Question: Here, I'm using an 'NSArrayController' to bind properties from Core Data entities into the value of text view table cells.

What syntax do I use to access multiple properties of the entity in the Model Key Path?
Example as a format string: '@"%@, %@", lastName, firstName;'
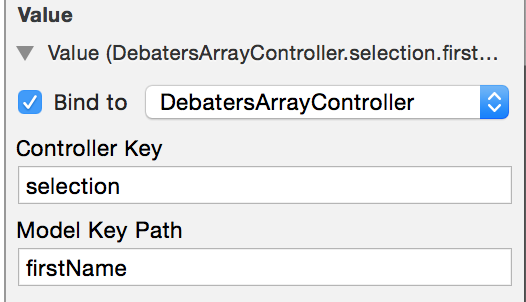
Answer: In the bindings inspector for the text field:
1. Select "Value With Pattern: Display Pattern Value1"
2. Bind to the array controller
3. Controller key = selection
4. Model key path = lastName
5. Display pattern = %{value1}@, %{value2}@
6. Select the now available in bindings inspector: "Display Pattern Value2"
7. Bind Value2 to AC, selection, firstName
This is documented in the <URL>
For completeness, here is some of my own code where I do this sort of binding programmatically:
'''
NSString* bannerPattern = @": %{value1}@ items found, %{value2}@ hidden %{value3}@";
NSString* totalPattern = [dateString stringByAppendingString:bannerPattern];
[ftview.textField bind:@"displayPatternValue1" toObject:ft withKeyPath:@"visibleNumber" options:@{NSDisplayPatternBindingOption : totalPattern}];
[ftview.textField bind:@"displayPatternValue2" toObject:ft withKeyPath:@"hiddenNumber" options:@{NSDisplayPatternBindingOption : totalPattern}];
[ftview.textField bind:@"displayPatternValue3" toObject:ft withKeyPath:@"newString" options:@{NSDisplayPatternBindingOption : totalPattern}];
'''